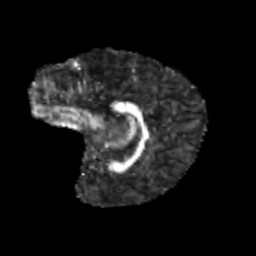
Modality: FA
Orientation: sagittal
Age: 10
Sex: female
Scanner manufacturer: siemens
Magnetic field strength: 3 T
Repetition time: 3.8 s
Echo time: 0.07 s